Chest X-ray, PA view. Patient: 17 years old, sex M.
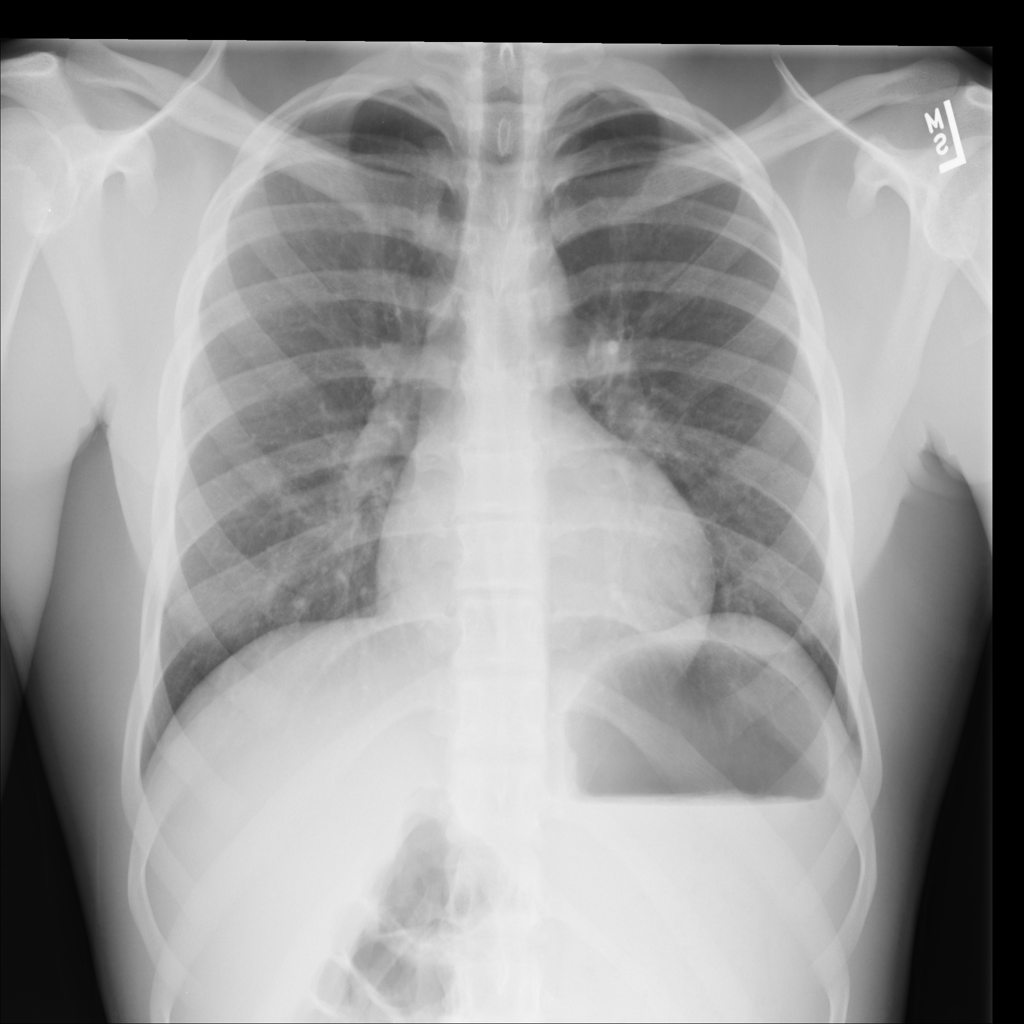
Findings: No Finding